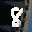
Label: 8